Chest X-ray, PA view. Patient: 23 years old, sex F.
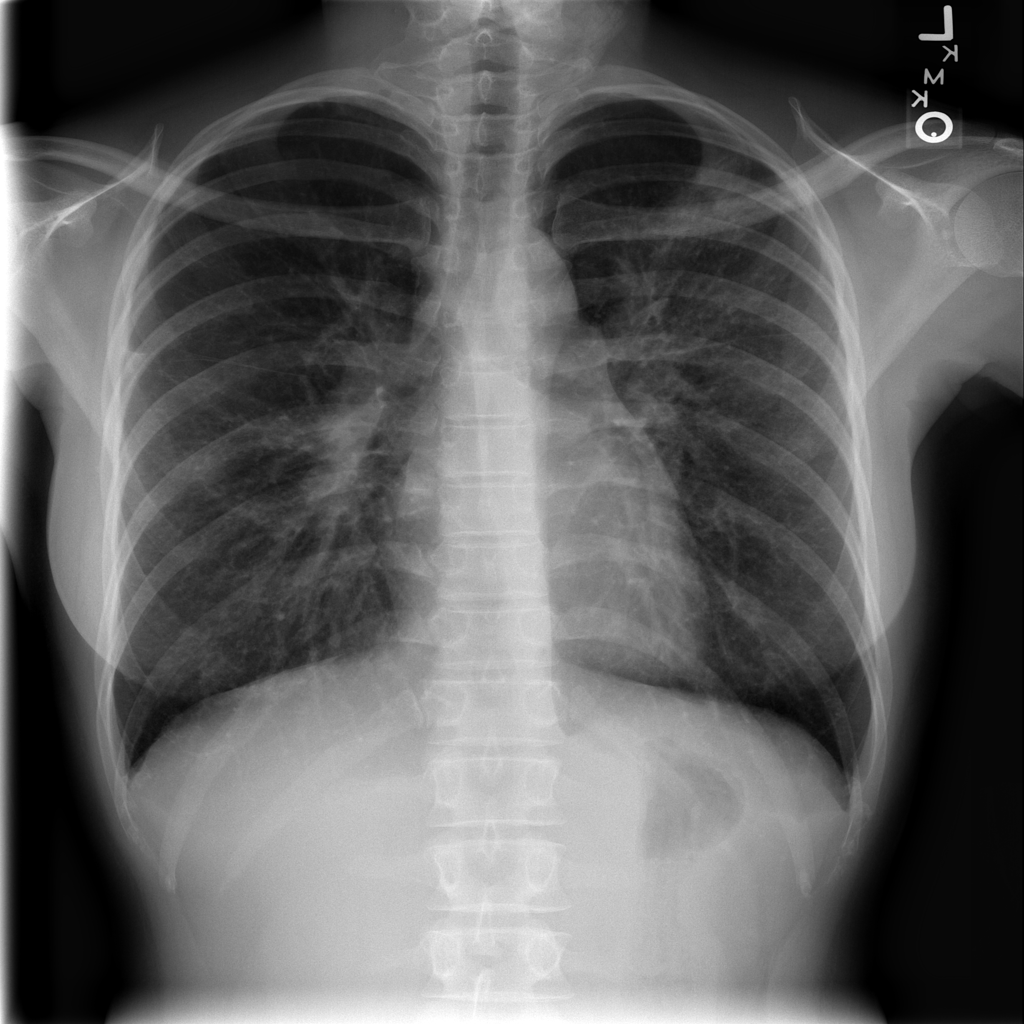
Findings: No Finding